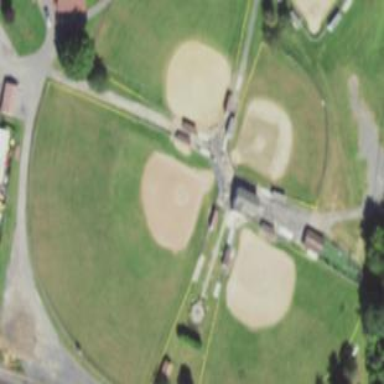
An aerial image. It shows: Baseball pitch for leisure land.